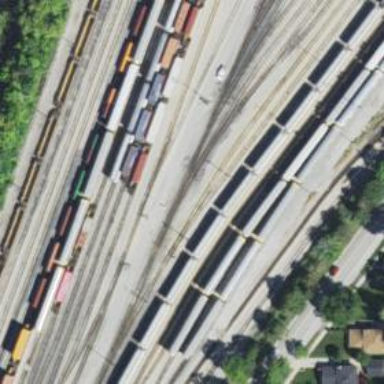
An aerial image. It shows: Railway yard in service.